Aerial crown-view tile of a tropical tree (Barro Colorado Island, Panama), acquired 20240813:
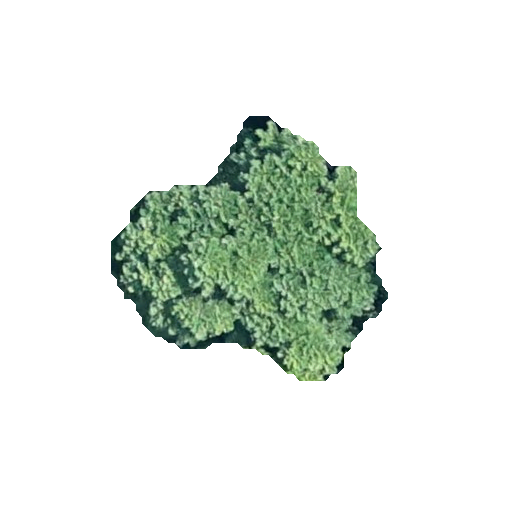
Species: Jacaranda copaia
GBIF accepted scientific name: Jacaranda copaia
Crown area: 69.708 m²